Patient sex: F
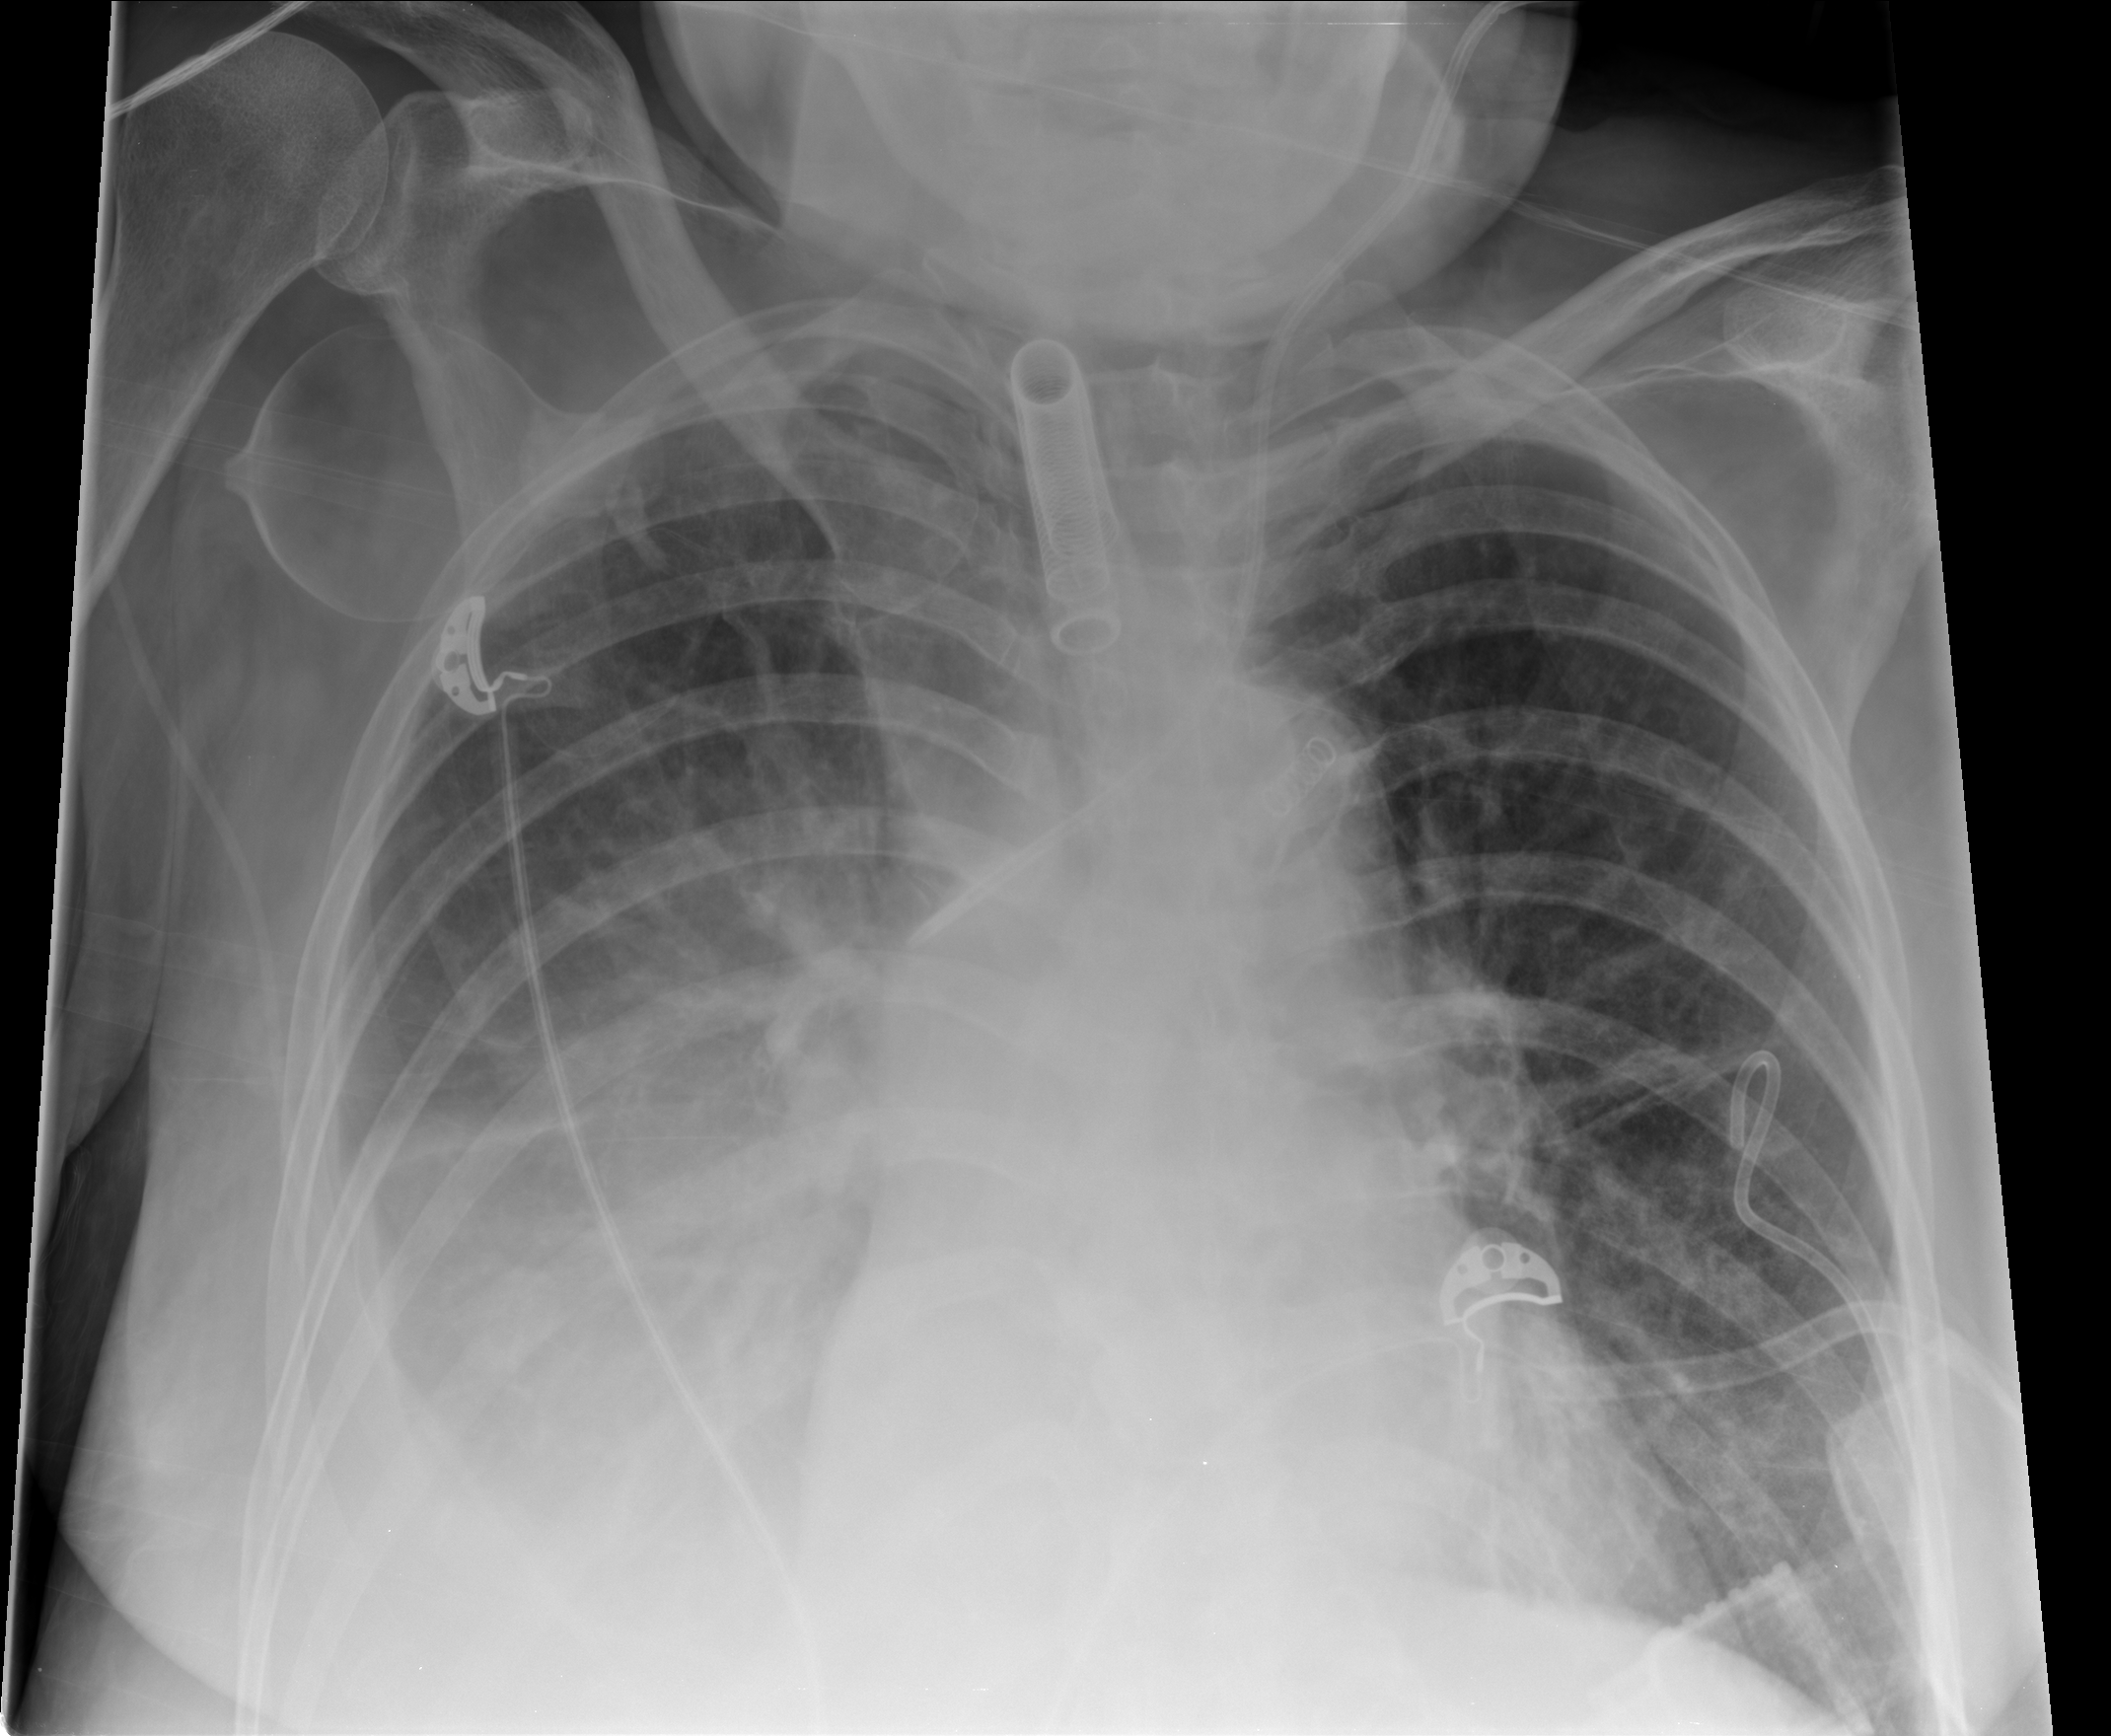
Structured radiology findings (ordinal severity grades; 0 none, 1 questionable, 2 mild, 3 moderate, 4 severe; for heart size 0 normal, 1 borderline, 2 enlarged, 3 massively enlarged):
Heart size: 0
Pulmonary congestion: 2
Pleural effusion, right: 3
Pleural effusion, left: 1
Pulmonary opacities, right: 0
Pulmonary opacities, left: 0
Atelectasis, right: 3
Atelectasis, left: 2